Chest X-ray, PA view. Patient: 62 years old, sex F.
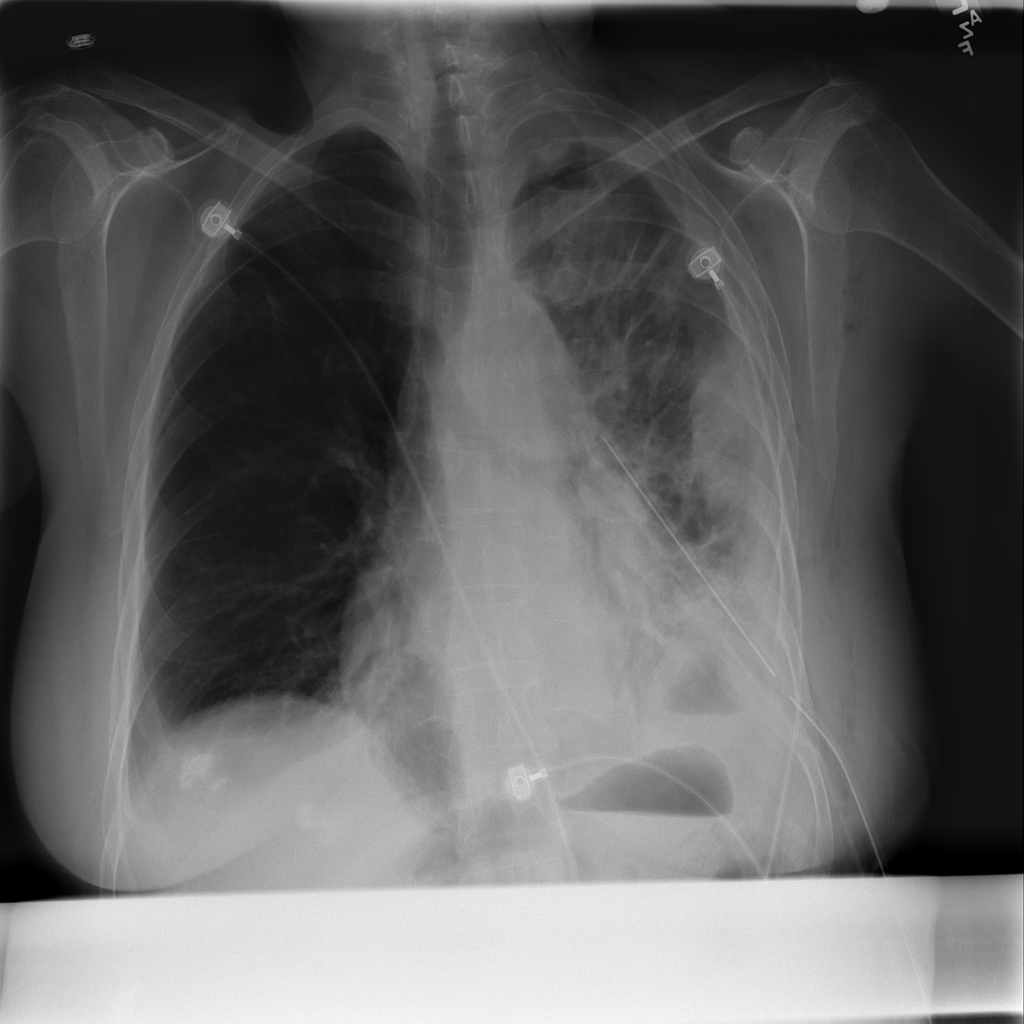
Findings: Emphysema